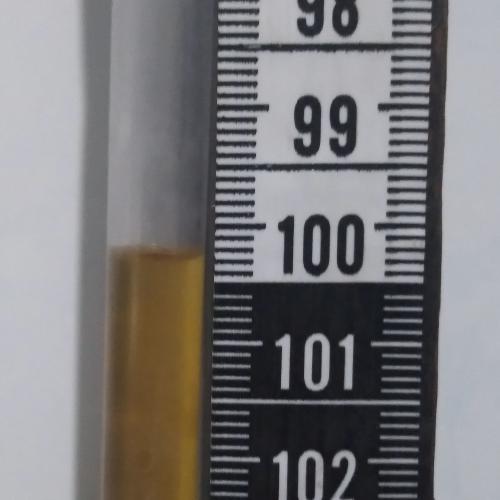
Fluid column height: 100.3 cm